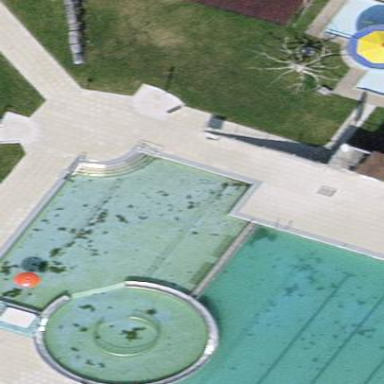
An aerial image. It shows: Swimming pool located in leisure land.